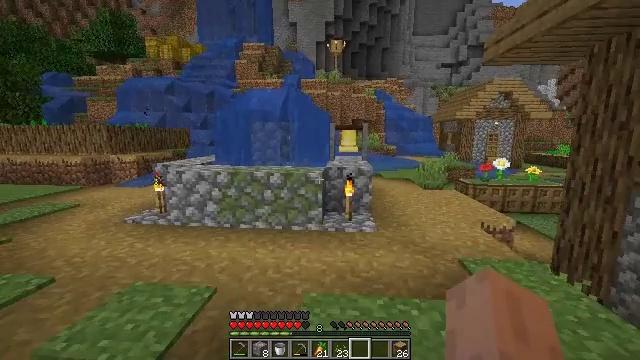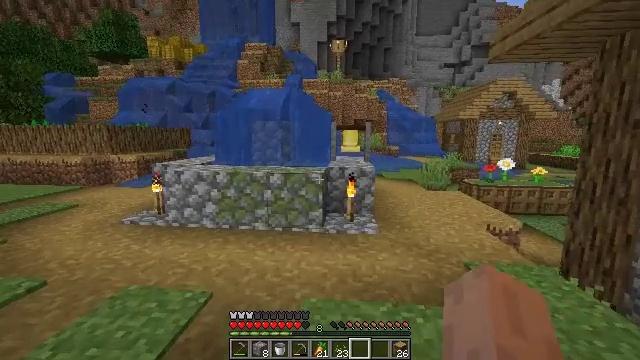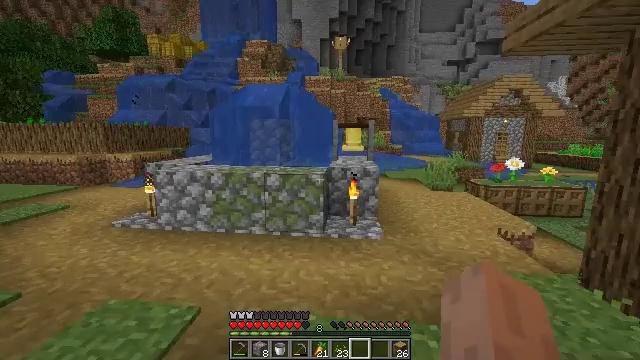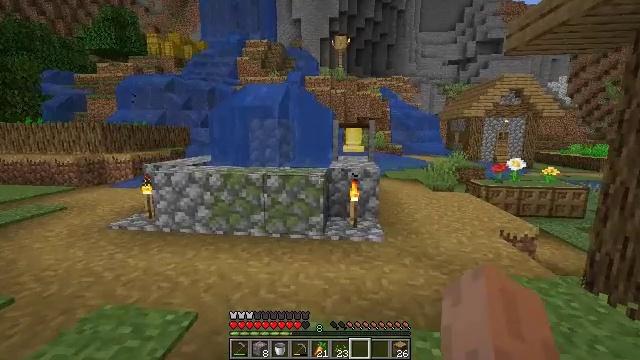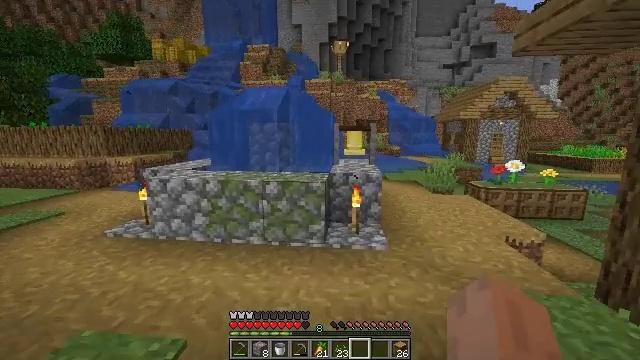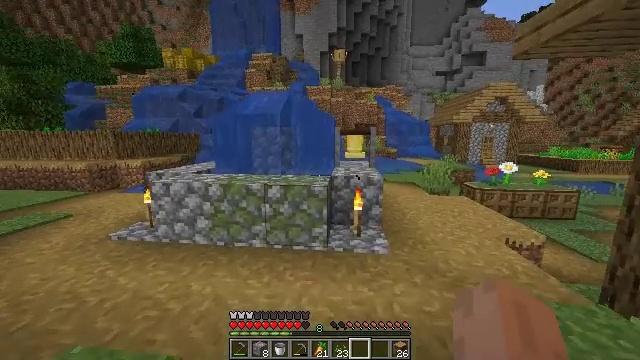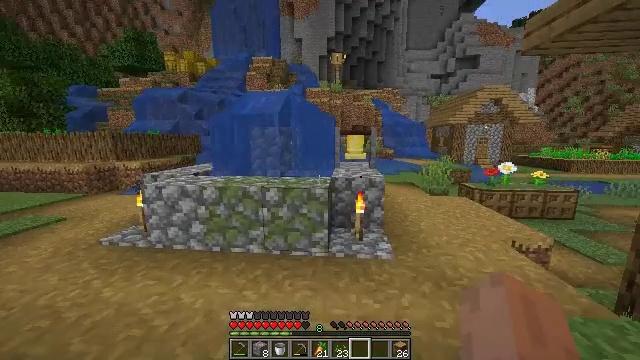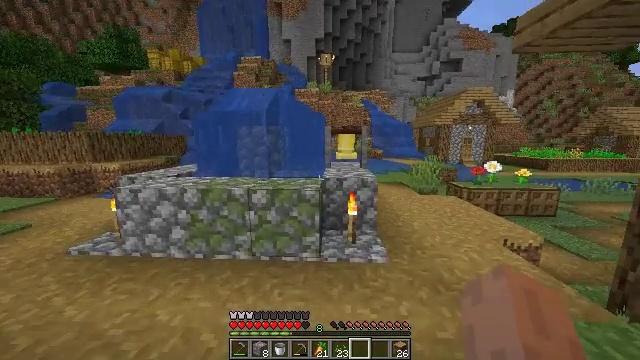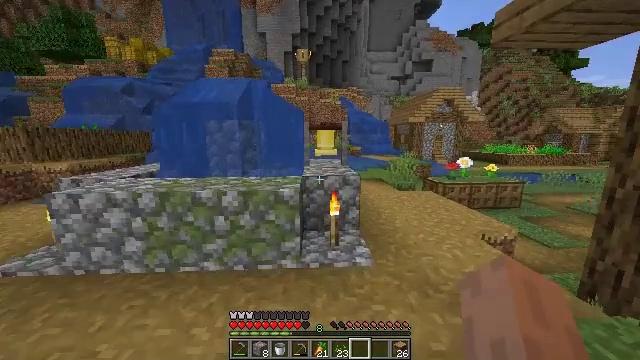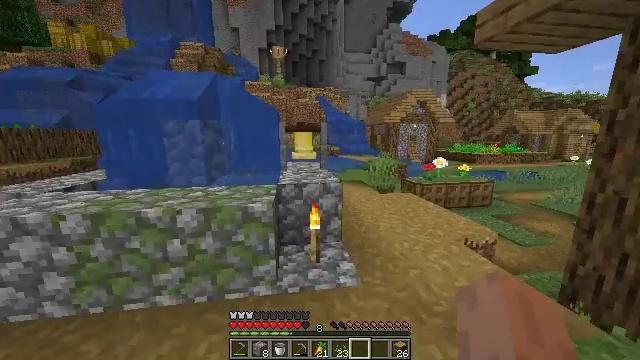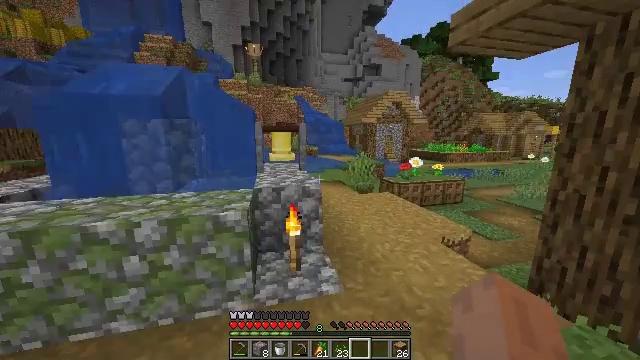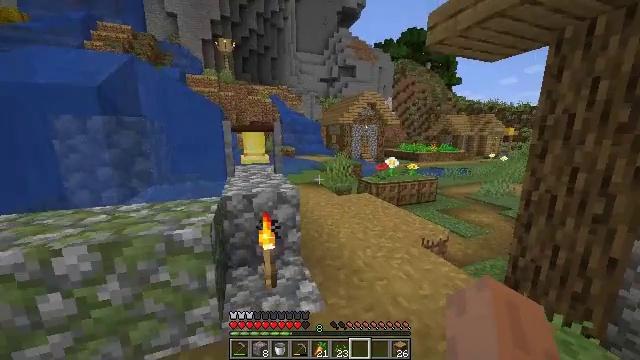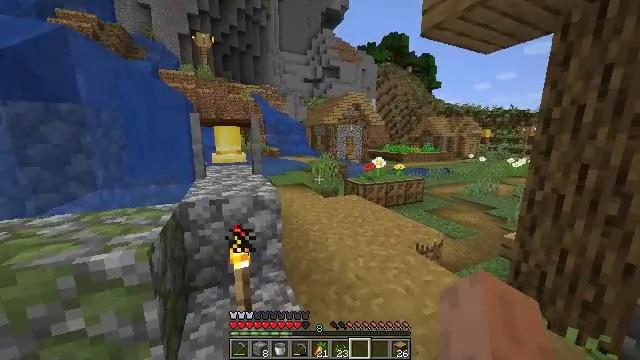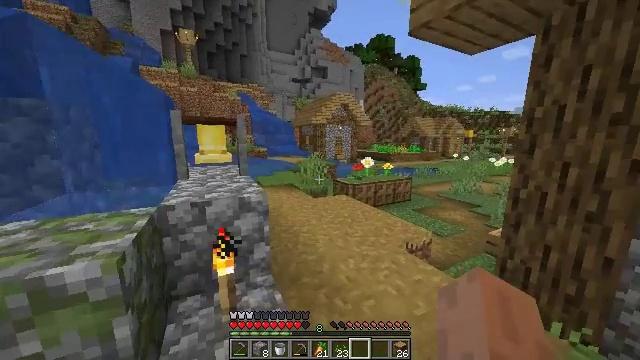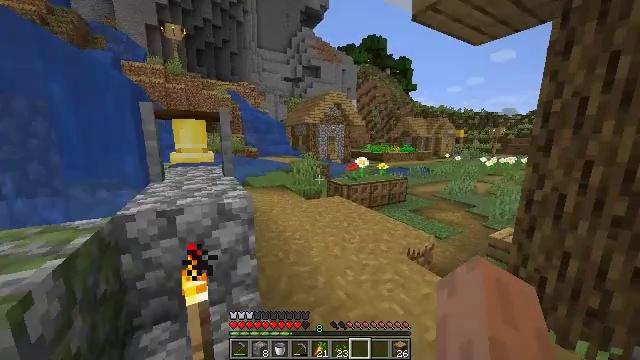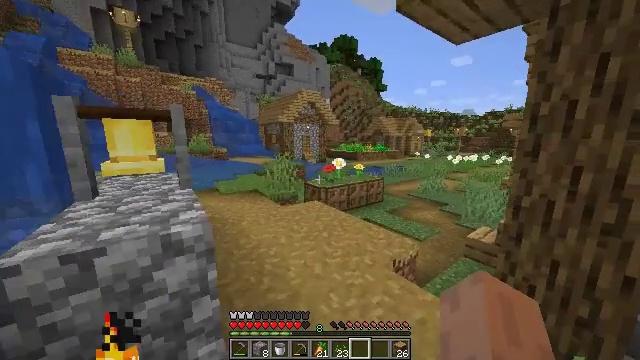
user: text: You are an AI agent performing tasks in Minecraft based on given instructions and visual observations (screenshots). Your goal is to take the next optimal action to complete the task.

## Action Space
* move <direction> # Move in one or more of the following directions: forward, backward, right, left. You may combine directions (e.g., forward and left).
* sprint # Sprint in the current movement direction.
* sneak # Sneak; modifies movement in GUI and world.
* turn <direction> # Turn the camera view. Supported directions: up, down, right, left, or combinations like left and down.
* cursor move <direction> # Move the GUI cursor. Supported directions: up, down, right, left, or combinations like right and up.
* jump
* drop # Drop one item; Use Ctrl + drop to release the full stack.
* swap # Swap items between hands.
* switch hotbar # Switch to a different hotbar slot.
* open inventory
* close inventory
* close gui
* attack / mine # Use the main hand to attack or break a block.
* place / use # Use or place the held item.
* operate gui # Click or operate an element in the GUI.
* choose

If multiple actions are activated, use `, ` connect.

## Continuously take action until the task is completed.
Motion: motion action
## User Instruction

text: Break the bookshelf for books.
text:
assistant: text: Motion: move forward
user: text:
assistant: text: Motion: move forward
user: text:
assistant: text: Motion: move forward, sprint
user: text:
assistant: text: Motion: move forward, sprint
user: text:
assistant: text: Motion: move forward, sprint
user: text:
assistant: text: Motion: move forward, sprint
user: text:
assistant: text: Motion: move forward, sprint, turn right
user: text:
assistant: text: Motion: move forward, sprint, turn right
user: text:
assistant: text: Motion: move forward, sprint, turn right
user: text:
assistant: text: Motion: move forward, sprint, turn right
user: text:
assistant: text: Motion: move forward, sprint, turn right
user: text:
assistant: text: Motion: move forward, sprint, turn right
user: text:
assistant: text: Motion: move forward, sprint, turn right
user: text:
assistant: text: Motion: move forward, sprint, turn right
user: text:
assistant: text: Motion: move forward, sprint, turn right
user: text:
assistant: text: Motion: move forward, sprint, turn right
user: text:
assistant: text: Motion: move forward, sprint, turn right
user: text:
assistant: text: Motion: move forward, sprint
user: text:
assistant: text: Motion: move forward, sprint
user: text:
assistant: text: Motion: move forward, sprint
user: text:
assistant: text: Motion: move forward, sprint, turn left
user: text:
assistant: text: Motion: move forward, sprint
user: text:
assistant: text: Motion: move forward, sprint
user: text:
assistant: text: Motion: move forward, sprint
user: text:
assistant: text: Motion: move forward, sprint, turn right
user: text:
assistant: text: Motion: move forward, sprint, turn right
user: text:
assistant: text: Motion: move forward, sprint, turn right
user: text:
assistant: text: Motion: move forward, sprint, turn right
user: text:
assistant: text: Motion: move forward, sprint
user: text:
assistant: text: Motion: move forward, sprint